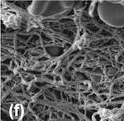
Computed tomography and scanning electron microscopic (SEM) images. , lobar pulmonary artery.
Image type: radiology (ct)